Question: I am trying to add a project in my Eclipse that is forked from the Github. It is a starter code and this is the first time Iam working with Git. I am under the impression that the Git code will come into my Eclipse environment under some Folder structure. But I am not able to map the source code into my Local. Steps I have followed are the following :-
'''
* Created repository in Github.
* Forked the project.
* Setup username and user email from Git Shell application.
* Cloned the repository in my Git Desktop application.
* Using Team Command in Eclipse I tried adding project Share project, but the forked project that I want to be present there is not displaying.
'''
Pardon my inability to identify certain obvious infos. let me know if any info is missing and ill append the info here.
Along with that here is the image of the package explorer.

As you can see the newsindexer-1 is the project that I have downloaded from Github. But I was under the impression that when I run configuration the Runner.java or Tester.java I would be able to pass some arguments. But I cant. Plus when I go to properties I don't see
any option of giving the Java Class Path et cetera.
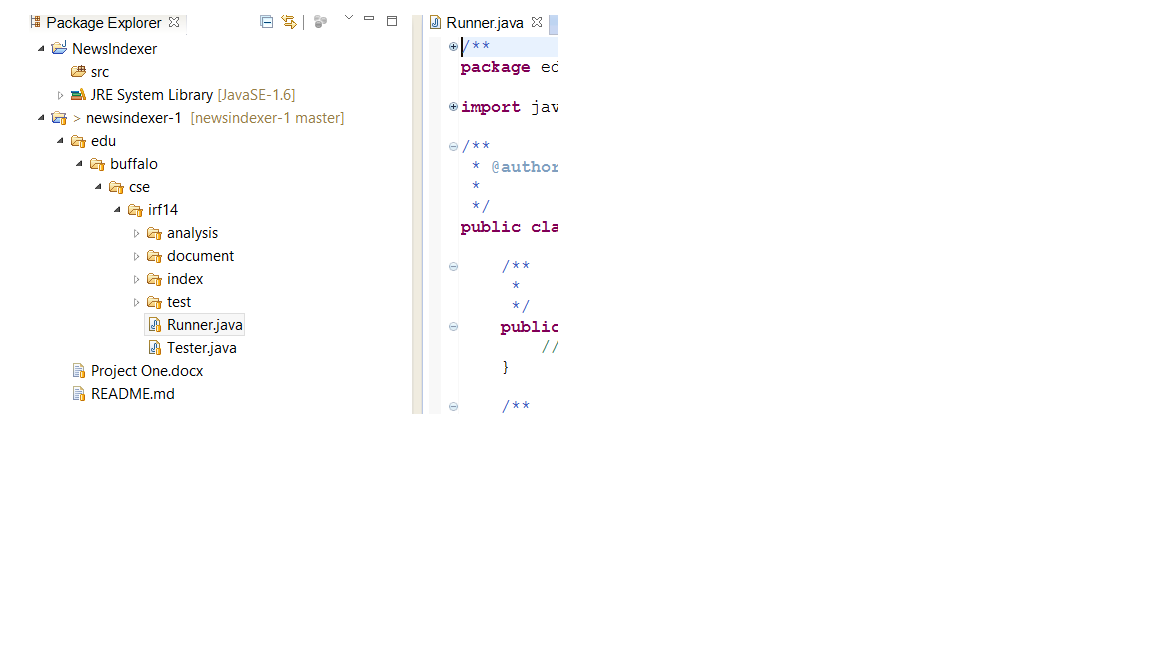
Answer: Follow following steps to add 'java' facet to your project
- In the Project Explorer, right-click the project (newsindexer-1) and then select Properties, or right click on project and check 'Configure' options- Select the Project Facets page in the in the Properties window. This page lists the facets in the project and their versions. Check on 'java' facet there- 'J'